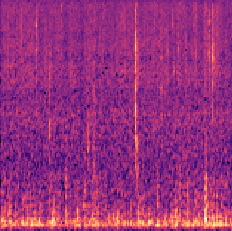
Sound class: Fire crackling